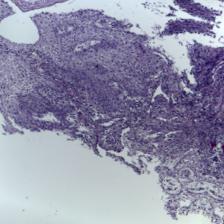
Diagnosis: OSCC